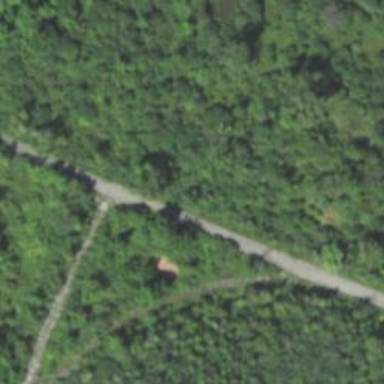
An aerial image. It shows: Path.